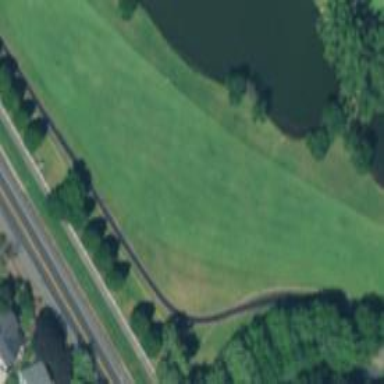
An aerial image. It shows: Golf hole.